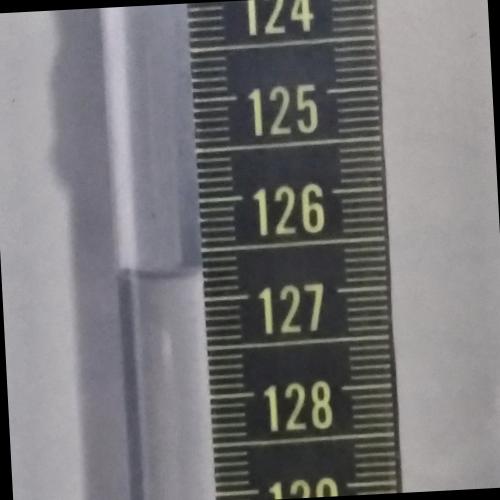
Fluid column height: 126.7 cm